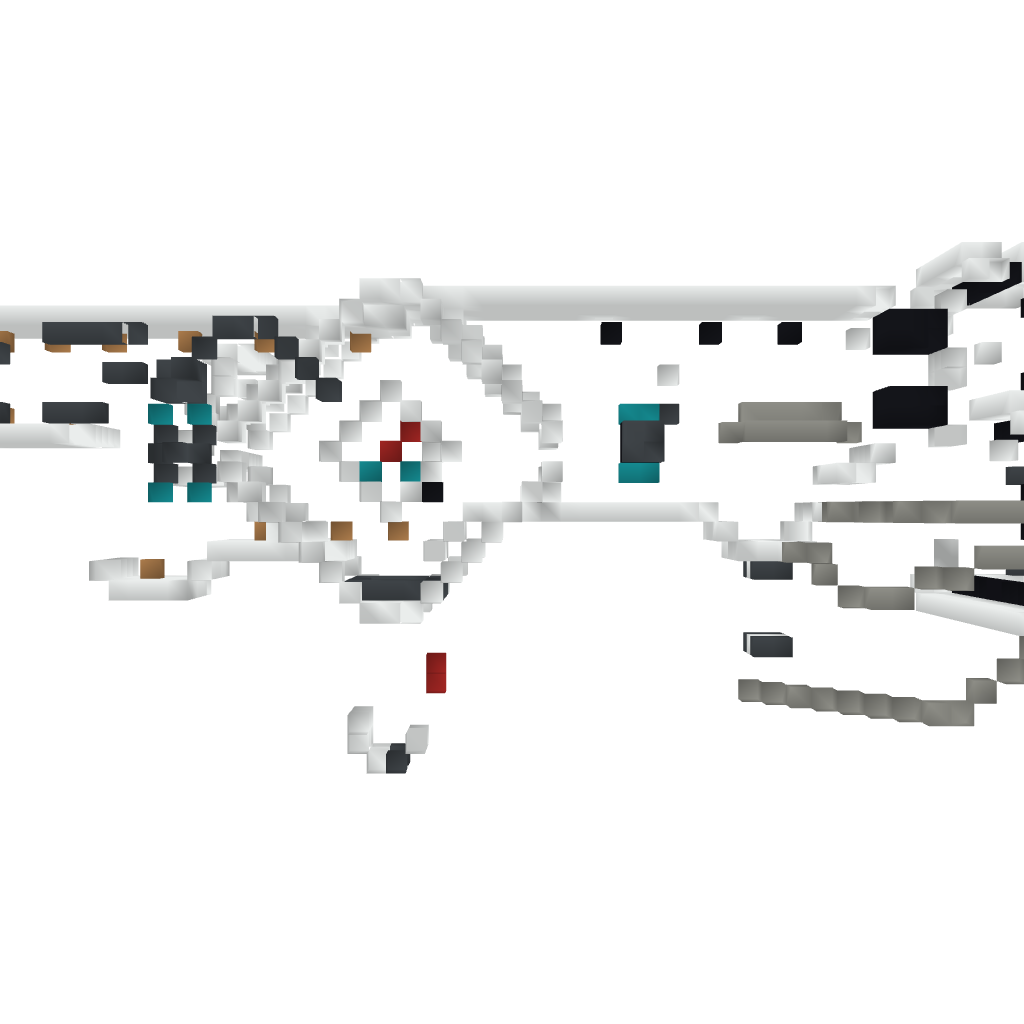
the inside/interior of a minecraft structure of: Dubstep Gun